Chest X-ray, PA view. Patient: 3 years old, sex F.
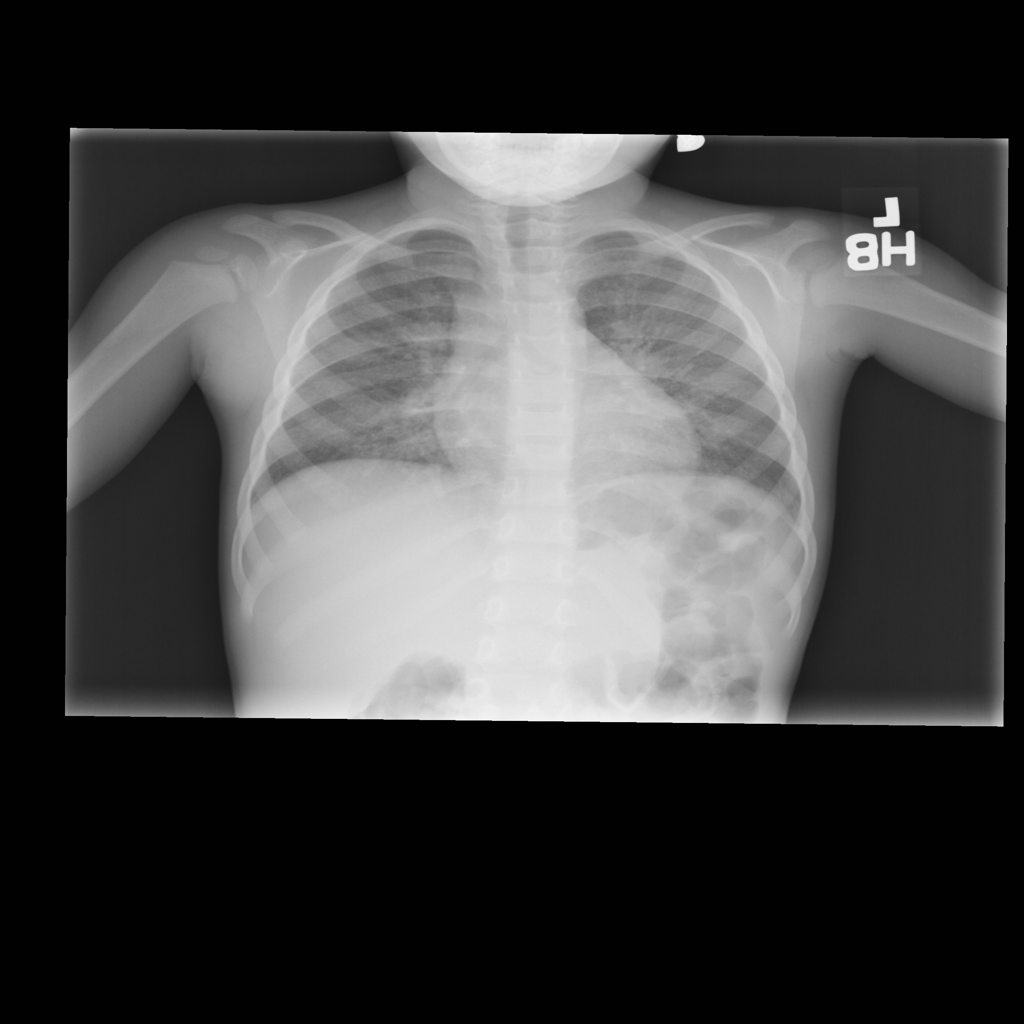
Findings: No Finding